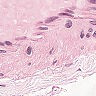
Metastatic tissue present: no